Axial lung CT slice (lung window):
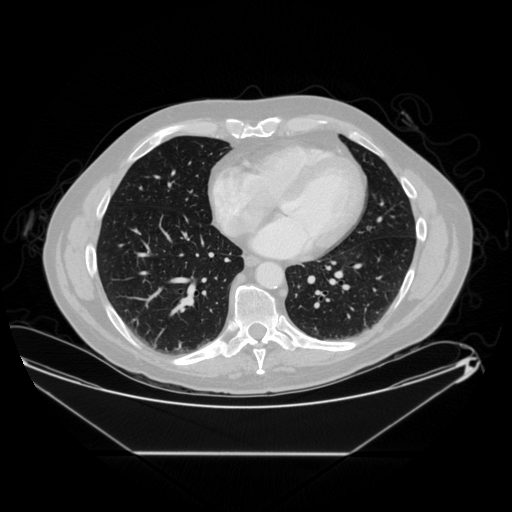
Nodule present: no